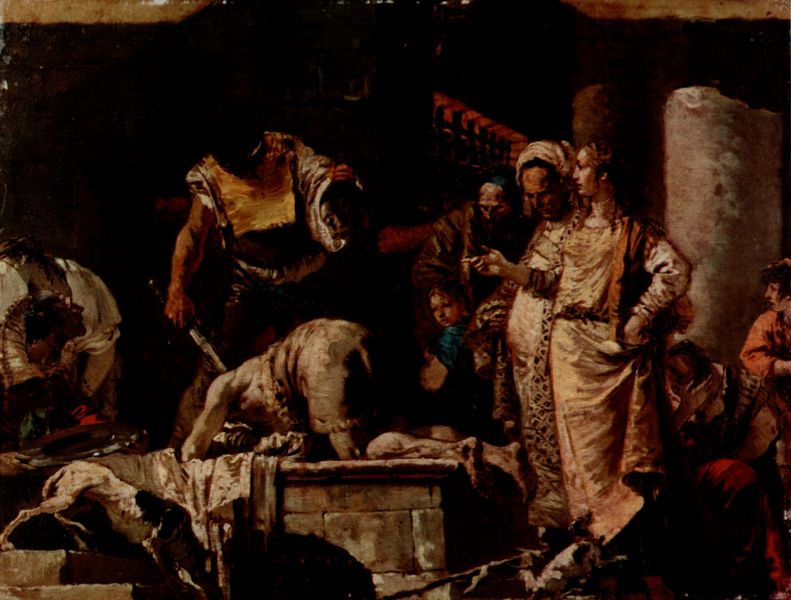
Titel: Die Enthauptung Johannes des Täufers
Künstler: Giovanni Battista Tiepolo
Standort: Stockholm
Institution: Nationalmuseum
Schlagwörter: blau, dunkel, gemälde, gruppe, kopf, mann, schatten, umhang, frauen, gelb, menschen, mädchen, ocker, ausschnitt, braun, frau, grau, haar, hell, hintergrund, hut, kleid, licht, männer, raum, schwarz, szene, säule, säulen, tisch, weiss, ölbild, dame, gebäude, gürtel, haus, hund, rot, tiere, zaun, beige, leute, alt, architektur, barock, bibel, diener, enthauptung, falten, haupt, henker, hinrichtung, historie, johannes, judith, köpfen, mensch, messer, mord, salome, stein, tod, tot, bild, öl, kirche, gewand, haare, kostüm, realismus, stehend, kind, klassizismus, renaissance, bauern, kamin, kinder, taille, düster, bogen, italien, mauer, figuren, gewalt, treppe, treppen, historienbild, könig, kopftuch, finster, stufe, stufen, podest, gestalt, schlachten, orient, mauerwerk, weinen, schwert, gemetzel, knien, schläge, soldat, strafe, peitsche, herrscher, schaulustige, altar, gefängnis, sklave, sterben, leiden, knieend, kniend, heiliger, tempel, heilige, märtyrer, opfer, töten, gefangener, sünde, oma, turban, arabien, sklaven, großmutter, knecht, hell dunkel kontrast, johannes der täufer, urteil, rembrand, martyrium, schächer, tiepolo, folter, gnade, sääule, menschenopfer, opferaltar, caravaggio, köpfung, befehl, bestrafung, verschwörung, verlangen, demütigung, barockmalerei, opfertisch, brrrr, tod tot kopf abschlagen, ofper